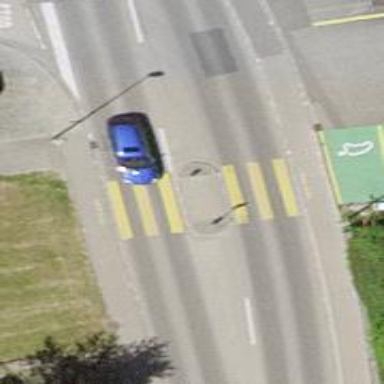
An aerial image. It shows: Uncontrolled zebra crossing on the road.